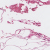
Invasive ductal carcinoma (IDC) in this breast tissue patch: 0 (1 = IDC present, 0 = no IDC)